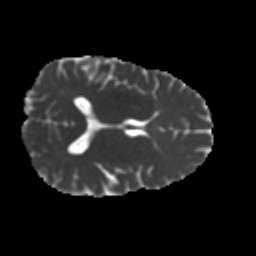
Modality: MD
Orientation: axial
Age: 32
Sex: male
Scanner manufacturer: ge
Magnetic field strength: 3 T
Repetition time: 7.8 s
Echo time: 0.0609 s